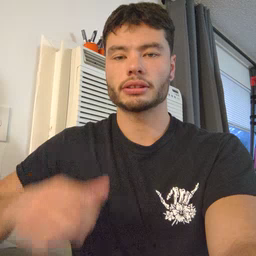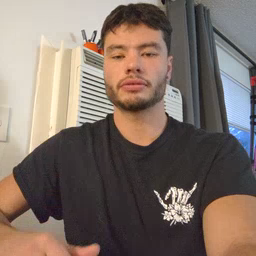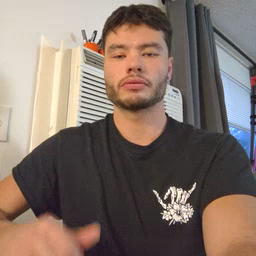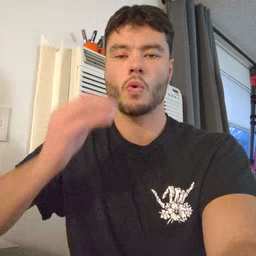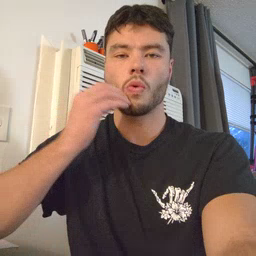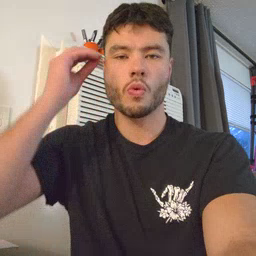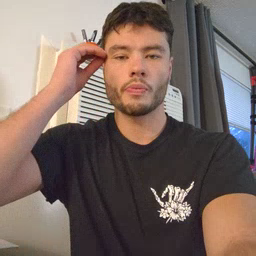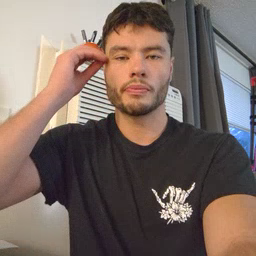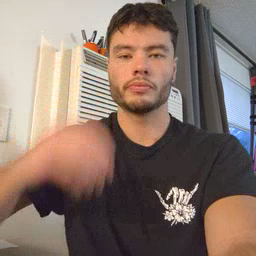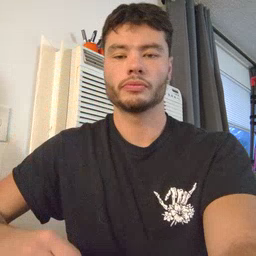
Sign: home